Question: i have merged two dataframes and i want to combine the rows that have duplicate values for the location column, but combine the values for the performances column all while keeping the latitude and longitude values. How could i do this?

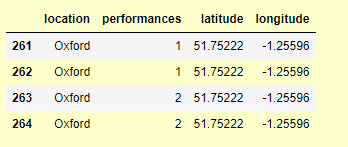
Answer: It depends on what exactly you want to do with the performances column. You said you want to combine the values? I will assume you meant "sum up" the values.
If you have a df like so:
<URL>
You will want to group by location, lat & lng. and sum up the performances.
'''
df.groupby(['location', 'lat', 'lng']).performances.sum().reset_index()
'''
<URL>